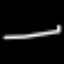
Label: line